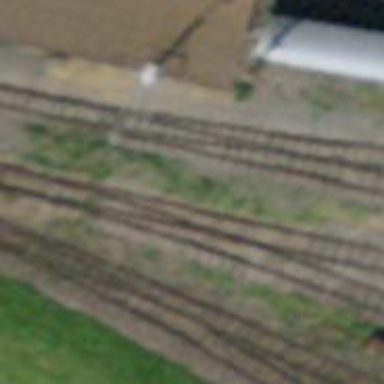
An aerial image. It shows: Narrow-gauge railway service yard with 1 track. The railway is electrified with contact line.